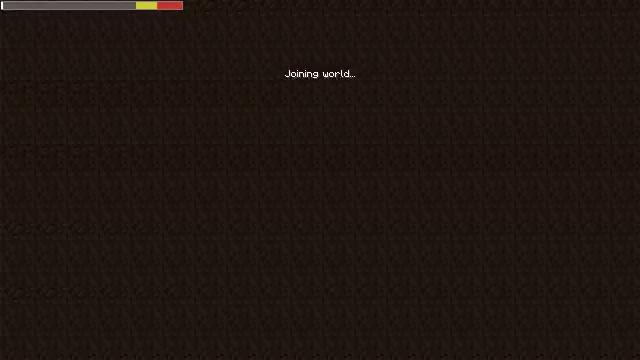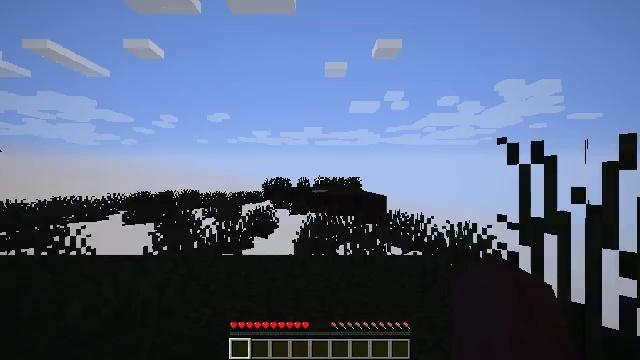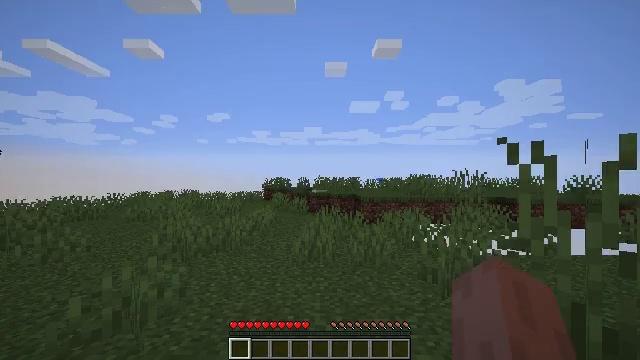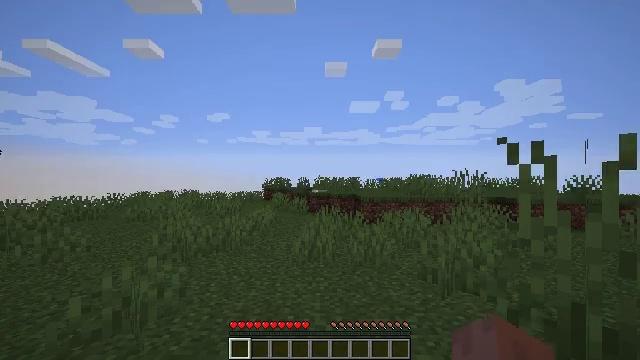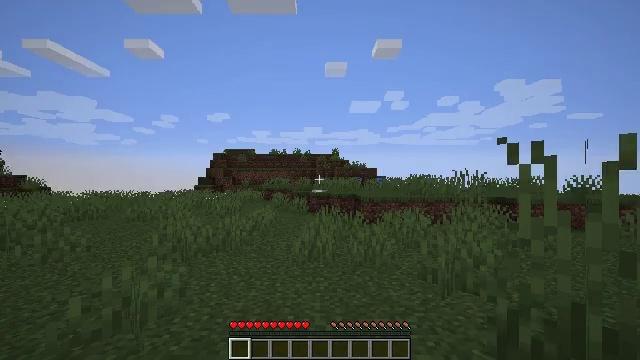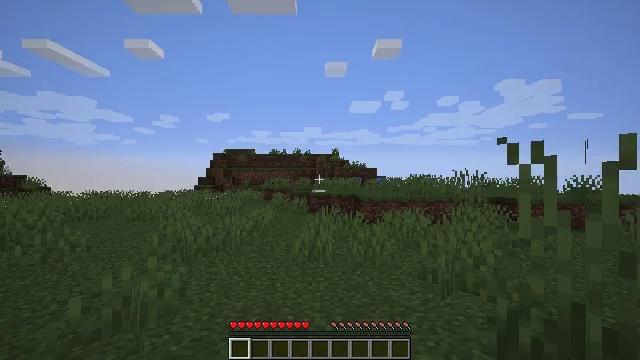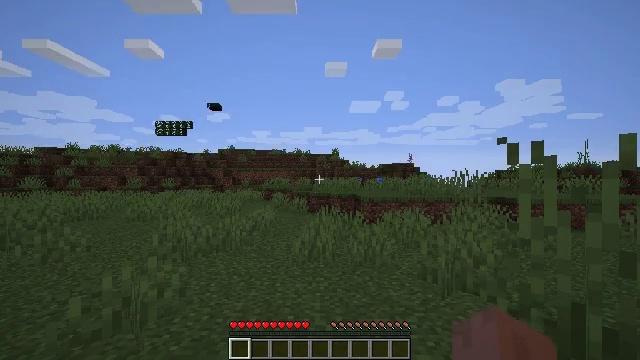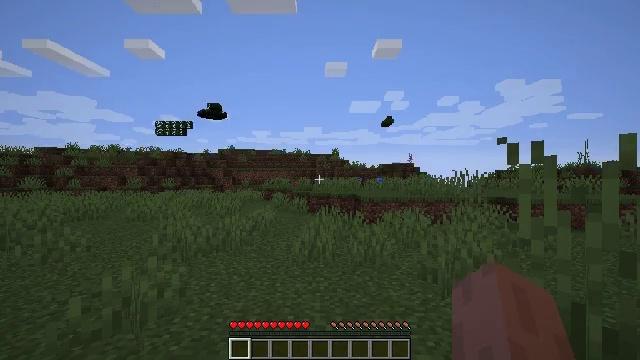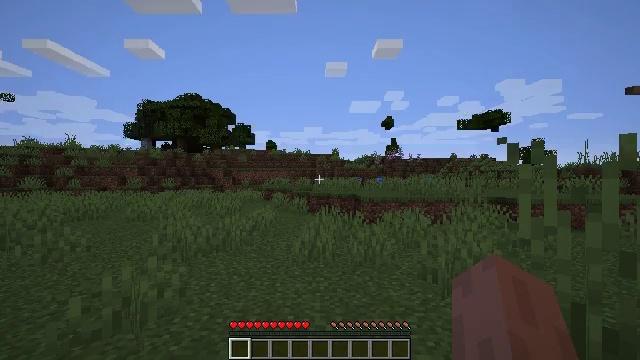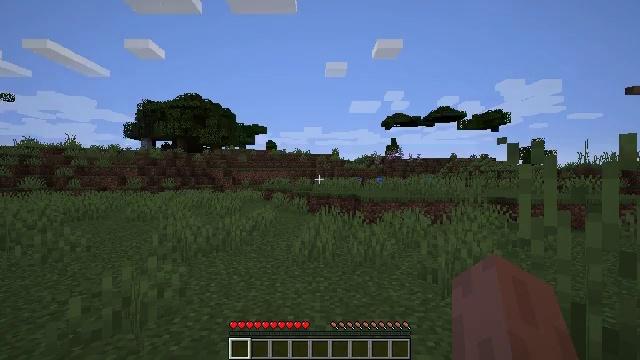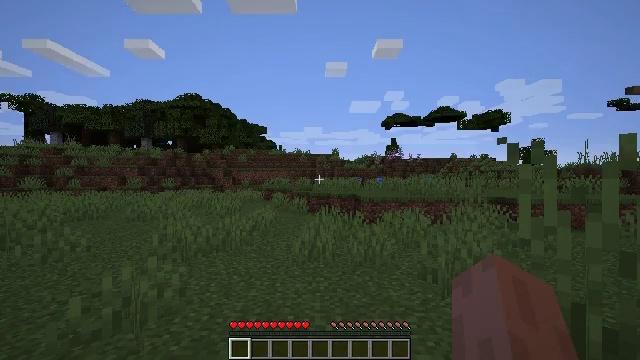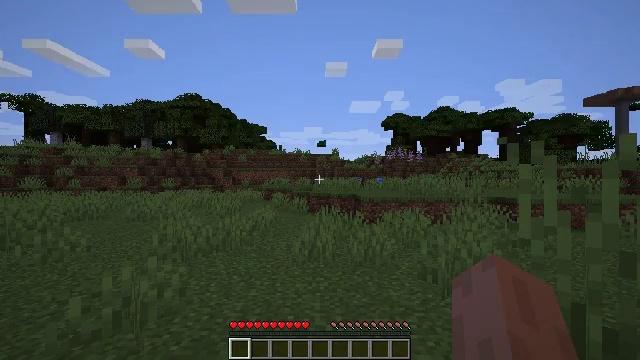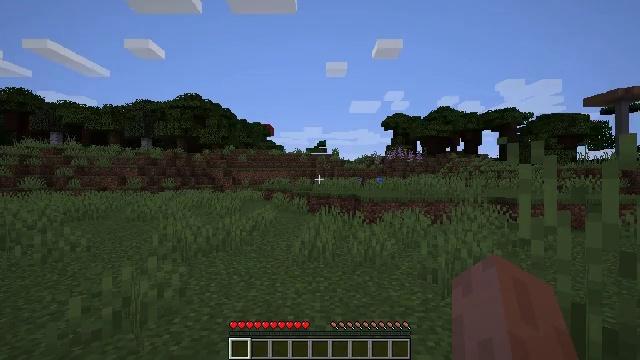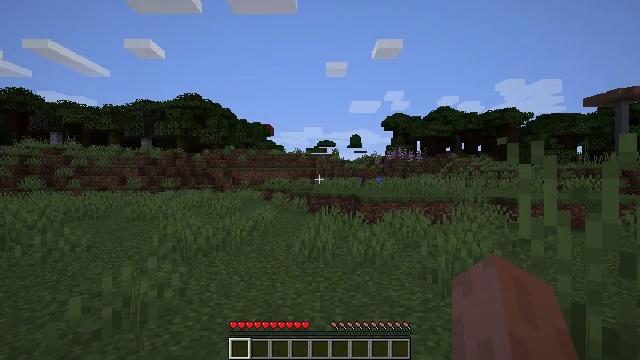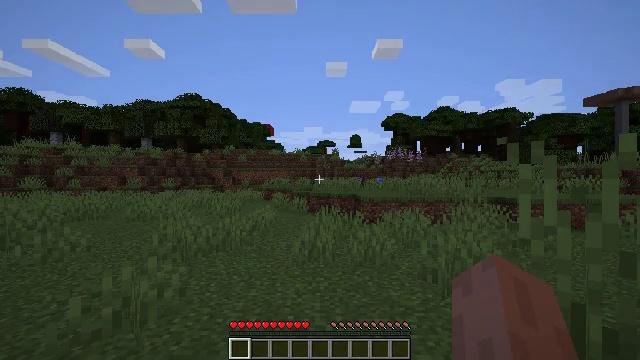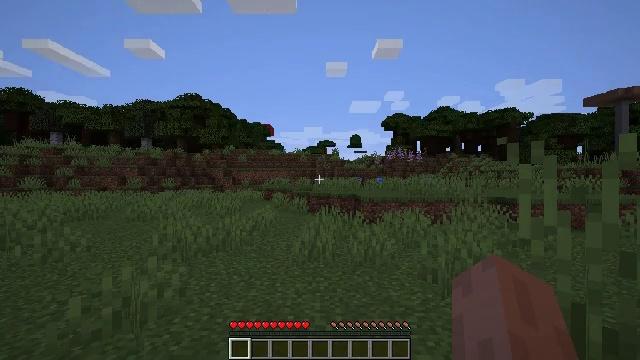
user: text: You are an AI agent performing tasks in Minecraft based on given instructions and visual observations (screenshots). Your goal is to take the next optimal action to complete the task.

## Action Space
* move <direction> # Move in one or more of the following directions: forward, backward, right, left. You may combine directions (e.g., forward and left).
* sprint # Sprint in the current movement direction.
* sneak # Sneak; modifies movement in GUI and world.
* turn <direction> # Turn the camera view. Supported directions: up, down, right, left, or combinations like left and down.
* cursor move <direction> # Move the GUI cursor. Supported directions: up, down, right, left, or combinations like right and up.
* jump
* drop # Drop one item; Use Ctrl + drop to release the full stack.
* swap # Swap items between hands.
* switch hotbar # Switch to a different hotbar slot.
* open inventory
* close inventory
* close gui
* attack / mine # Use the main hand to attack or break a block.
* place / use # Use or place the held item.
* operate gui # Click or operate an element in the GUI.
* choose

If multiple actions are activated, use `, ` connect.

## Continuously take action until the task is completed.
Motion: motion action
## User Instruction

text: Break the tree to get oak logs.
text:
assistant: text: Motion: attack / mine
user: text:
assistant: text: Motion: turn right and up, attack / mine
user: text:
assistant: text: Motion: attack / mine
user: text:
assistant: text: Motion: attack / mine
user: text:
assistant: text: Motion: attack / mine
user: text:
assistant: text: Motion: turn right, attack / mine
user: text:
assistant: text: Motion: turn down, attack / mine
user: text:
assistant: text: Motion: turn left and down, attack / mine
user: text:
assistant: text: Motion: turn left and down, attack / mine
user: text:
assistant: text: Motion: turn left and down, attack / mine
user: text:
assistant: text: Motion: attack / mine
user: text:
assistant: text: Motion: attack / mine
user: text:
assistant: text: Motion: attack / mine
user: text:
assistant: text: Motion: attack / mine
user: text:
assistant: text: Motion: attack / mine
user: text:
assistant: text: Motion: attack / mine
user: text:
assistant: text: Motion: no_op
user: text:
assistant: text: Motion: no_op
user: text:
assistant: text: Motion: no_op
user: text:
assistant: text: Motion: turn left and up
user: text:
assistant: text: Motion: turn left and up
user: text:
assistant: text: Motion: turn left
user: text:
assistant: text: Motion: no_op
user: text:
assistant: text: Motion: no_op
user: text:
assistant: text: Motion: turn left and down
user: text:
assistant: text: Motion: attack / mine
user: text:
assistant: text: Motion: attack / mine
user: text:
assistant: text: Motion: attack / mine
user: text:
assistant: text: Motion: no_op
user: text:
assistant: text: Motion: turn right and down